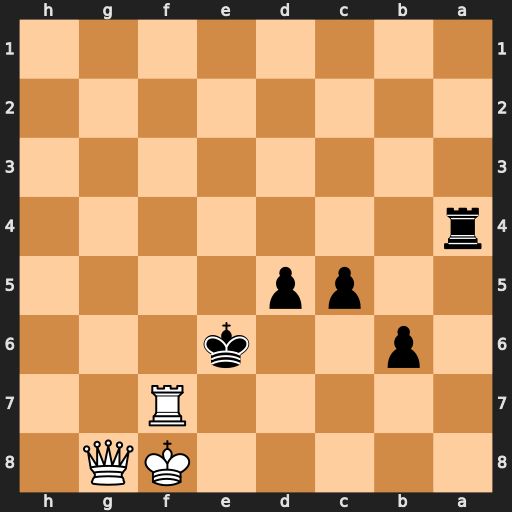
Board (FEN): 5KQ1/5R2/1p2k3/2pp4/r7/8/8/8
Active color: b
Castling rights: -
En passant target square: -
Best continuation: Ra8+ Kg7 Rxg8+